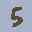
Label: 5